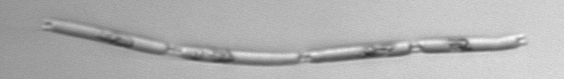
Label: Eucampia_morphytype1